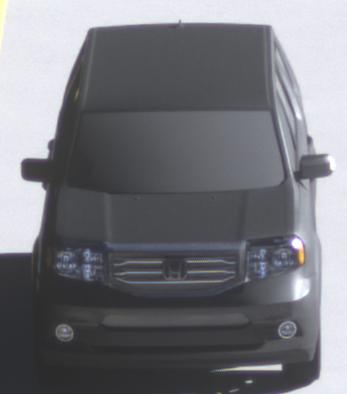
Make: Honda
Model: Pilot
Detailed model: Gen. 2 Facelift
Model produced from: 2012
Model produced until: 2015
Doors: 5
Color: gray
Road condition: dry road
Daytime: midday
Contrast: high contrast